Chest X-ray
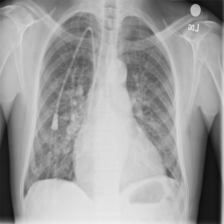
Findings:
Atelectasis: positive
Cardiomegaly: negative
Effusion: negative
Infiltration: negative
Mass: negative
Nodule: negative
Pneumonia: negative
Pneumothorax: negative
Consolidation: negative
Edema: negative
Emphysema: negative
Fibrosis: negative
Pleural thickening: negative
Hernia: negative